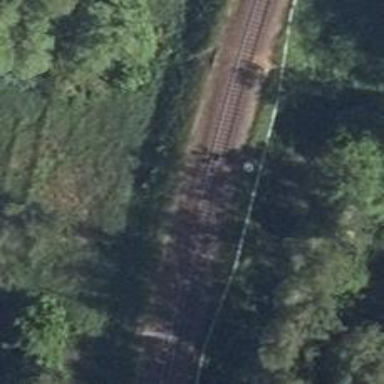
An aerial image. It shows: Railway signal.